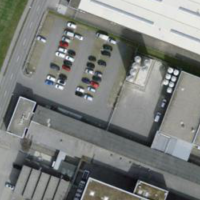
EUNIS habitat code: 54
Species observed at this site:
Fagopyrum esculentum